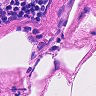
Metastatic tissue present: no